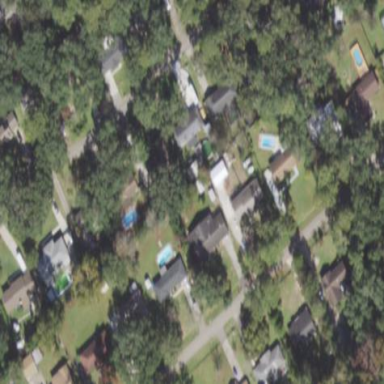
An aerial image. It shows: Single-family residential area.